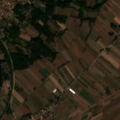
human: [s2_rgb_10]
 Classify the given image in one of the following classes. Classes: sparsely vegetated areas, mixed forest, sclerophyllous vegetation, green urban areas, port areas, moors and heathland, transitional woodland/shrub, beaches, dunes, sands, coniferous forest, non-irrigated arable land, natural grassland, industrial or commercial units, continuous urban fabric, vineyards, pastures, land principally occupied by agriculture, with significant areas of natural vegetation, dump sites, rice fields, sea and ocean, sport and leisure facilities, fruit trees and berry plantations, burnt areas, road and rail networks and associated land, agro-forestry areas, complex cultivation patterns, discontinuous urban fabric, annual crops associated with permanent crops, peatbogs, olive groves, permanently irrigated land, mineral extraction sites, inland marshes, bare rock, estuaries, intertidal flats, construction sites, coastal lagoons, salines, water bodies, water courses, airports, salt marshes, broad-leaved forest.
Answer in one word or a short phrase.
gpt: discontinuous urban fabric, non-irrigated arable land, land principally occupied by agriculture, with significant areas of natural vegetation, water courses